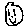
Label: smiley face